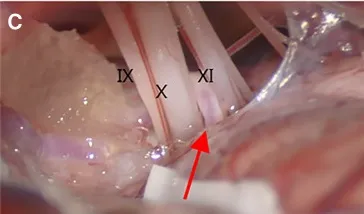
Intraoperative views under the microscope. The ACIA. Red arrow) had insinuated itself in the middle of the VII/VIII complex. The AICA near the caudal group of nerves.
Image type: medical_photograph (other_medical_photograph)